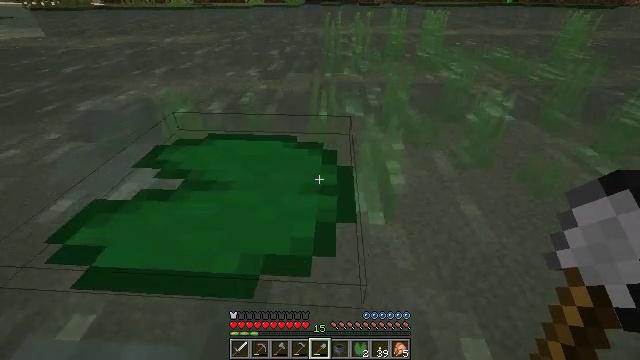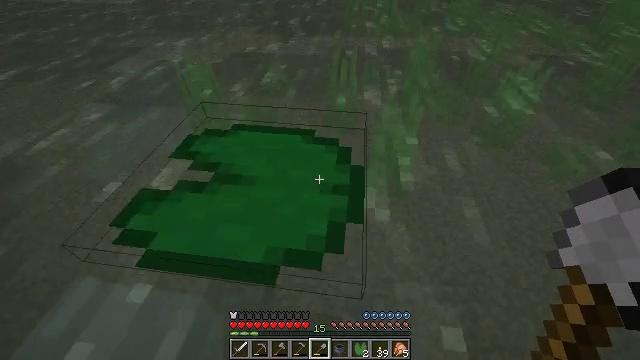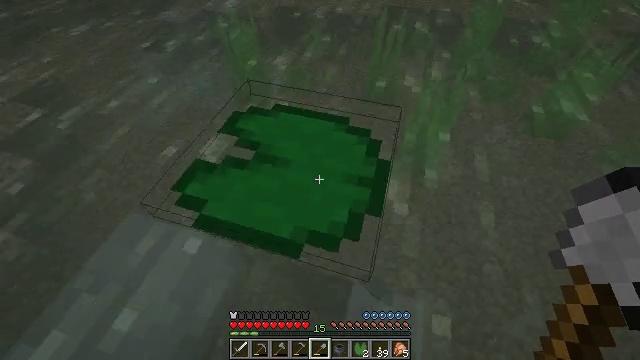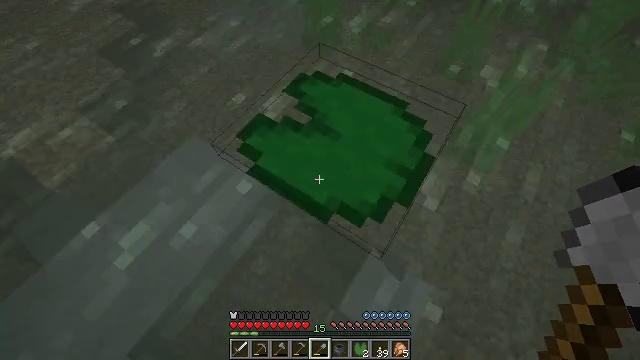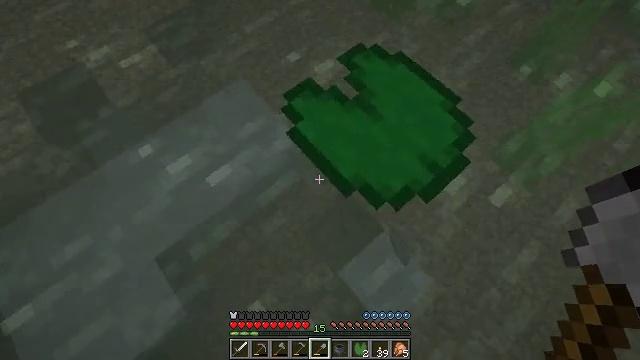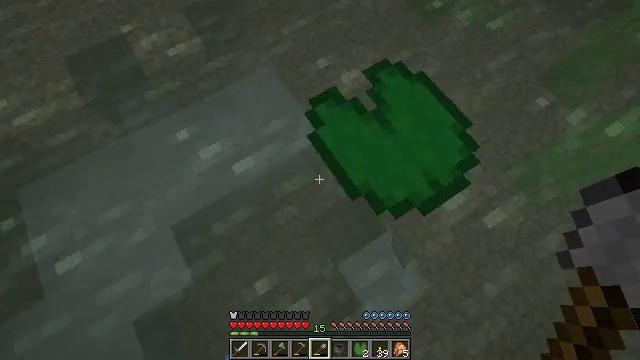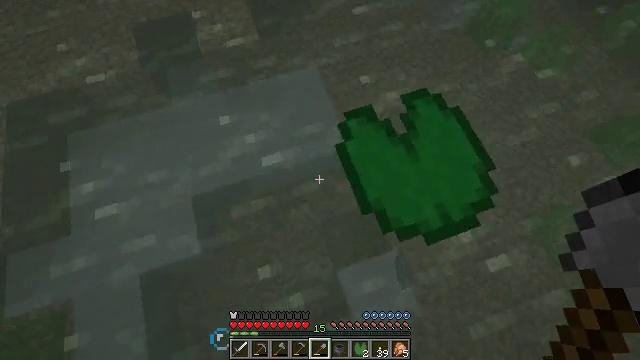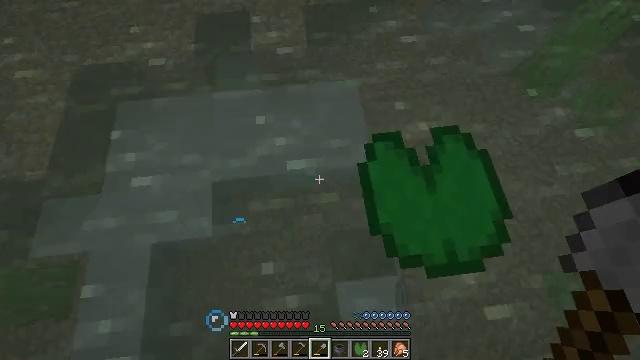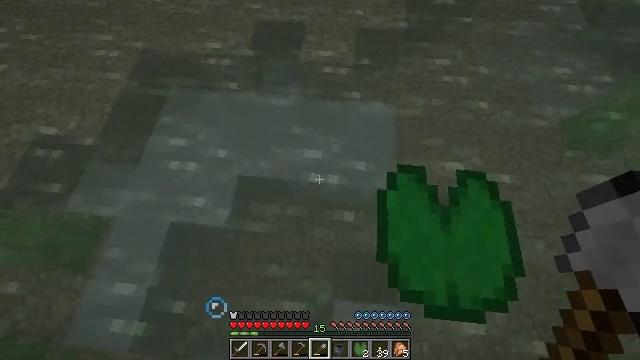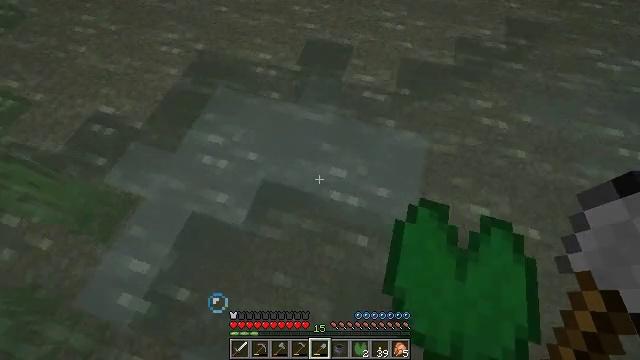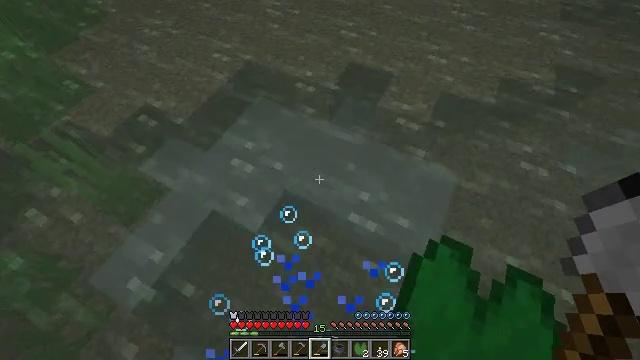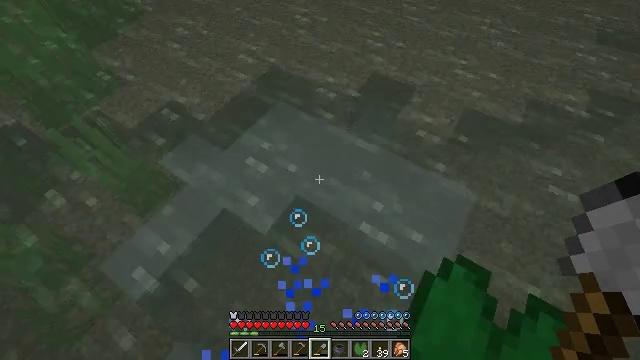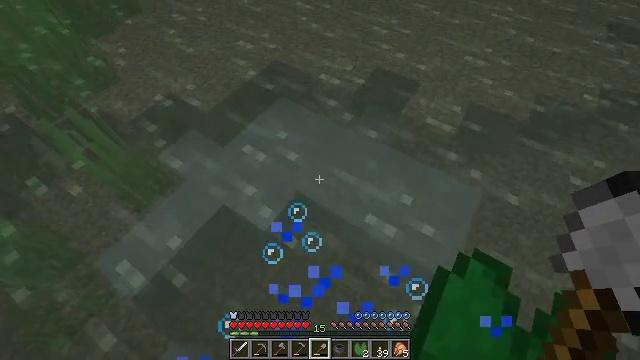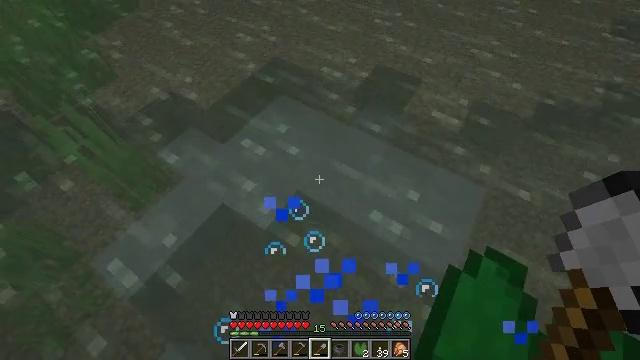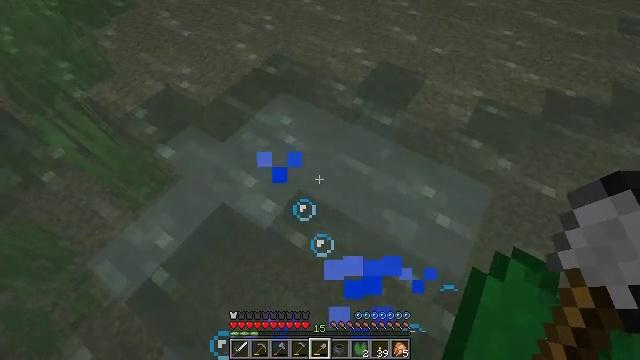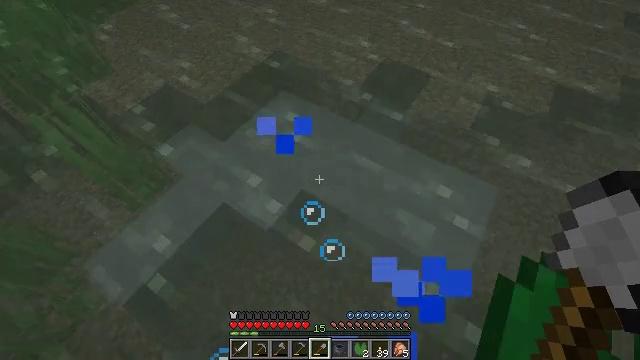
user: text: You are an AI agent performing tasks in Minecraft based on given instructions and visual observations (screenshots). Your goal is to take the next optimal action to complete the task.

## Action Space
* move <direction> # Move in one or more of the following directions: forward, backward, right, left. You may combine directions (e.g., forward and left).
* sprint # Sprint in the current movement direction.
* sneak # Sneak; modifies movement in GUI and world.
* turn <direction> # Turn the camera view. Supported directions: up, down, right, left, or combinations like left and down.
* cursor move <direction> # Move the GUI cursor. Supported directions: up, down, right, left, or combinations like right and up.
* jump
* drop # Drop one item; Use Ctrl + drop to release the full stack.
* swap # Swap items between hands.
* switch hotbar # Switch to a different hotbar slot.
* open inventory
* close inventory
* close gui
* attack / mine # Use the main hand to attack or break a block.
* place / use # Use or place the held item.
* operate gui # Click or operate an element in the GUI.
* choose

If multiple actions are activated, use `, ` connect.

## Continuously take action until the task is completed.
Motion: motion action
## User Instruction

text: Break the tall seagrass.
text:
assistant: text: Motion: turn left and down, jump
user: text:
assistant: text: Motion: turn left and down, jump
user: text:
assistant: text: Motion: turn left and down, jump
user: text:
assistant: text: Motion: turn left and down, jump
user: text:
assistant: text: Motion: turn left and down
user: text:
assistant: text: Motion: turn left
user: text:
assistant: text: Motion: turn left and up
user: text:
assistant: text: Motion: turn left and up
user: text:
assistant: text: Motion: turn left and up
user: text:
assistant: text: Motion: turn left and up
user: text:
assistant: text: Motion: turn left and up
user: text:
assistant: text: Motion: move forward and move left
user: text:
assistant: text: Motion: move forward and move left
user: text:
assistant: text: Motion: move forward and move left
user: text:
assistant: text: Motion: move forward and move left
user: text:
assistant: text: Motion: move forward and move left
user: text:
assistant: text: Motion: move forward and move left
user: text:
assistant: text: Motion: move forward and move left
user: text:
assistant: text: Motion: move forward and move left
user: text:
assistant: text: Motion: move forward and move left
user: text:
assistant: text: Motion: move forward and move left
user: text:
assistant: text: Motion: move forward and move left
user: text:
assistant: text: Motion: move forward and move left
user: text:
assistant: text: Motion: move forward and move left
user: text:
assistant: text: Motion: move forward, jump
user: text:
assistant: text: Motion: move forward, jump
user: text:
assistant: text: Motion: move forward, jump
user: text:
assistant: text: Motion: move forward, jump
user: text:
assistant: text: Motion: jump
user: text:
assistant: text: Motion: jump